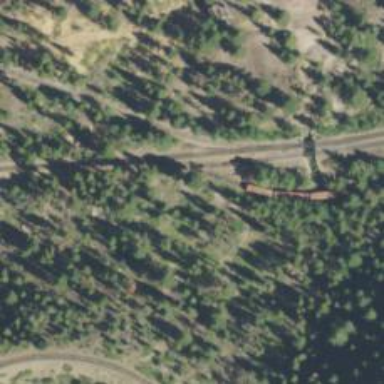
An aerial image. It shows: Preserved railway.